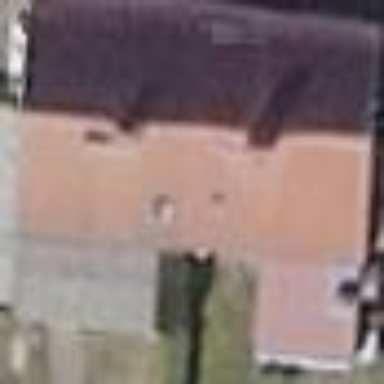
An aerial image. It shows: House with flat red roof.